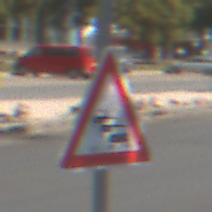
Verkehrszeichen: Stau
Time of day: Midday
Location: Outdoor (Urban)
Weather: Clear
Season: NotSpecified
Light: Natural